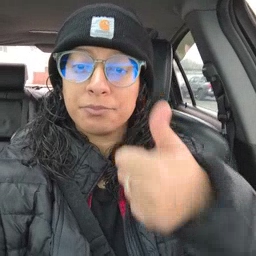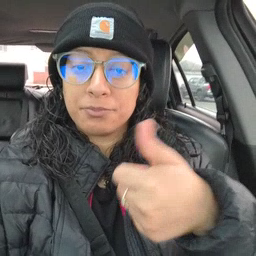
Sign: tomorrow